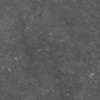
Atmospheric dust classification: not_dusty